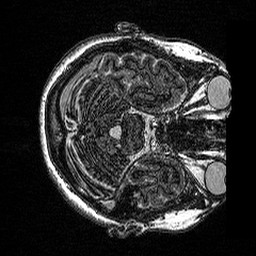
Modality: MP2RAGE
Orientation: axial
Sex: female
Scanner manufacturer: siemens
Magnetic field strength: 3 T
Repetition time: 5 s
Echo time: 0.00292 s